Question: When WPF window appear first time, its content seem frozen. To refresh content I need to resize form, then it will be fixed. Or I hit the TAB then find a listbox -it's not visible- and click it and viola! Form updates its content again.
What do you think? Weird huh? Thanks in advance!

Edit:
'''
private void Window_Loaded(object sender, RoutedEventArgs e)
{
this.Show();
while (!AppMain.needClose)
{
System.Windows.Forms.Application.DoEvents();
DoThings();
}
}
'''
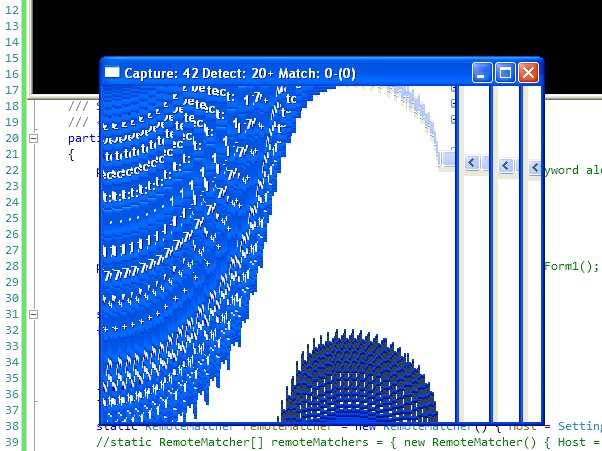
Answer: Resizing the window would force the internals to invalidate and re-paint. You could try invalidating the form when it's loaded to force it to do the same:
'''
private void Window_Loaded(object sender, RoutedEventArgs e)
{
this.Show();
this.Invalidate();
while (!AppMain.needClose)
{
System.Windows.Forms.Application.DoEvents();
DoThings();
}
}
'''
Unless you're doing some sort of custom message pumping though, the standard forms message pump should do that while loop for you. You might well find that because you're intercepting the window loaded event you're stopping initialisation from completing.
Calling DoEvents is a bad code smell in my experience. If you need to do something periodically, it's better to trigger it from a timer of some sort.